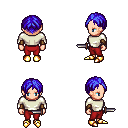
a pixel art fantasy rpg character, female body template, human, light skin, white long-sleeve shirt, red pants, blue parted hairstyle, leather bracers, gold boots, dagger, four views (front, back, left, right), 2x2 character sprite sheet, small pixel art, hard edges, no anti-aliasing